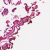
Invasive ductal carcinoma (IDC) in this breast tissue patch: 0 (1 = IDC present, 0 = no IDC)